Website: lowes
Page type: order-returns
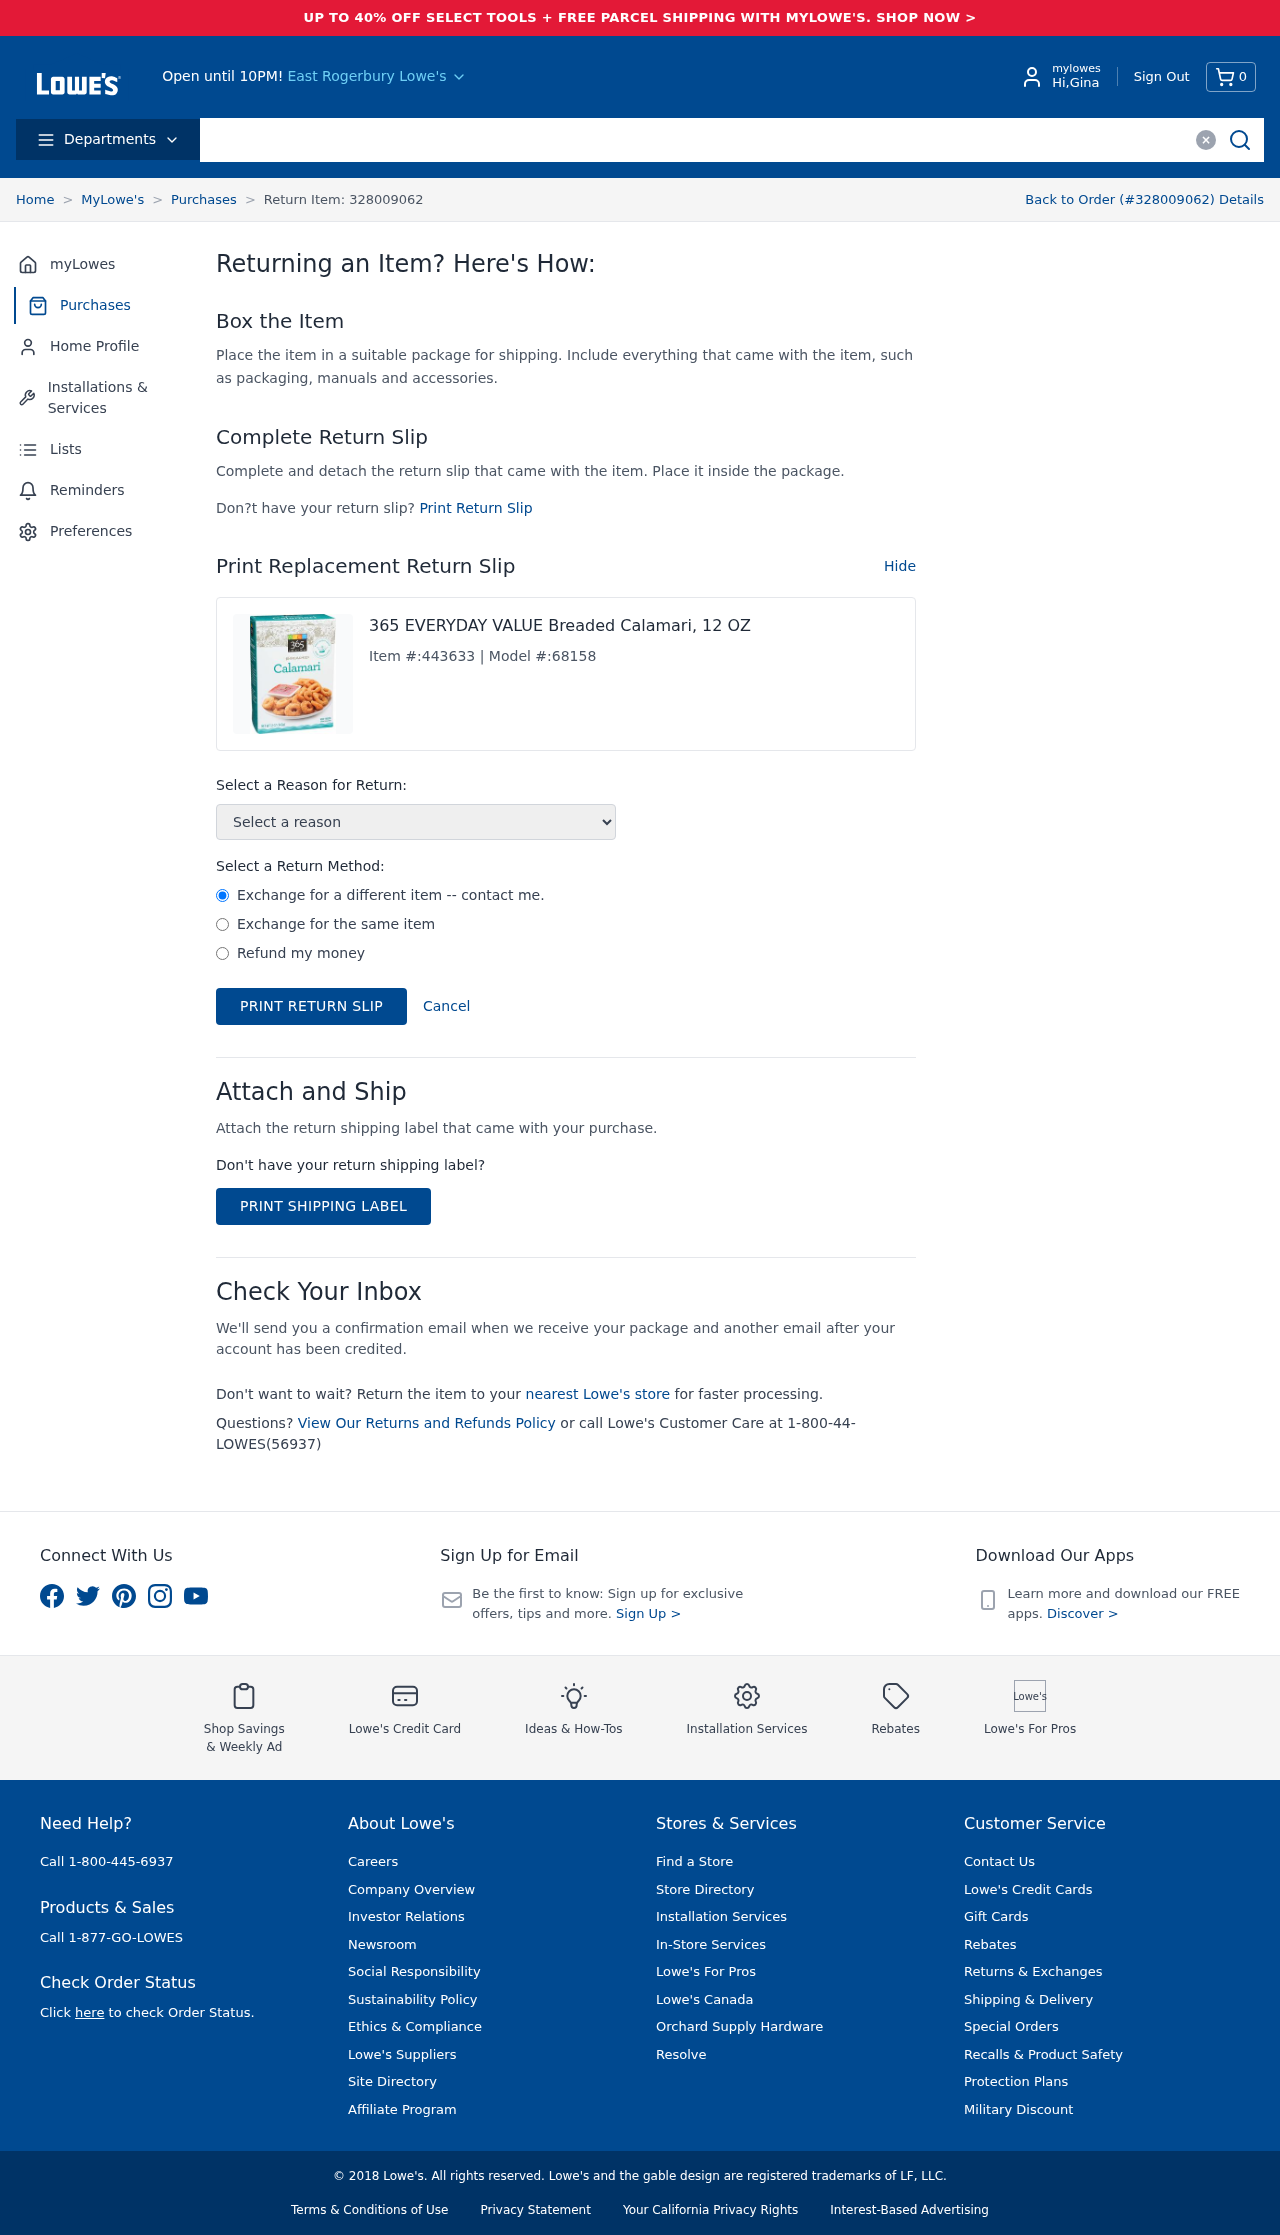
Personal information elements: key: PII_CITY
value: East Rogerbury Lowe's
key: PII_FIRSTNAME
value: Gina
Product elements: key: PRODUCT1_NAME
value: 365 EVERYDAY VALUE Breaded Calamari, 12 OZ
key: PRODUCT1_ITEM_NUMBER
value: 443633
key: PRODUCT1_MODEL_NUMBER
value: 68158
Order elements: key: ORDER_NUM_ITEMS
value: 0
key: ORDER_ID
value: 328009062
Other elements: key: RETURN_ITEM_ID
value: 328009062
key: RETURN_METHOD
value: Exchange for a different item -- contact me.
Exchange for the same item
Refund my money